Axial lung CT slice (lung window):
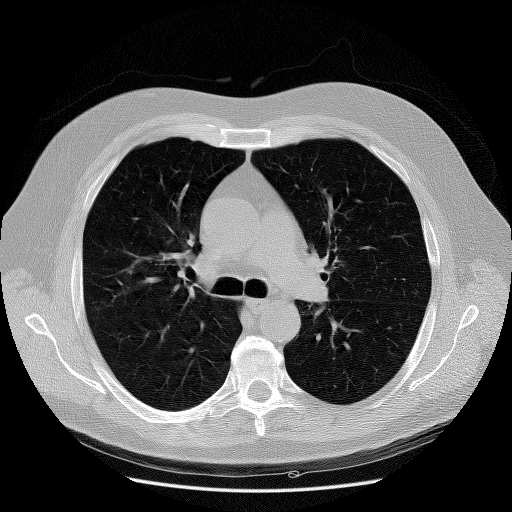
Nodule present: no